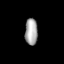
Tissue: lung
Cell type: Endothelial cells
Senescence score: 0.5695
Nuclear area (px): 330
Mean DAPI intensity: 167.691